Field crop: maize
Growth stage: 1
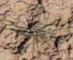
Species: lolium